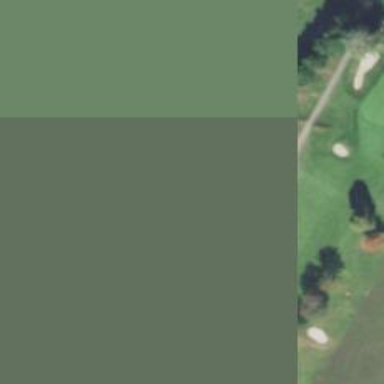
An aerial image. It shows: Grassy area designated as golf fairway.